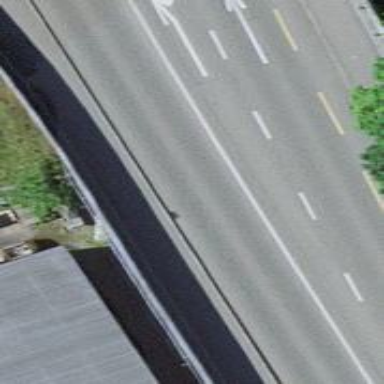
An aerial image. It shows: Road with traffic signals.